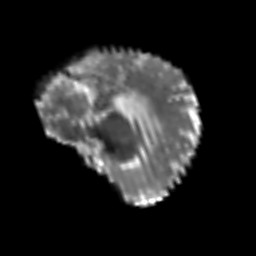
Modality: T2w
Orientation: sagittal
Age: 65
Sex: female
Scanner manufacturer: siemens
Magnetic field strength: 3 T
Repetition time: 3.2 s
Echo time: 0.081 s